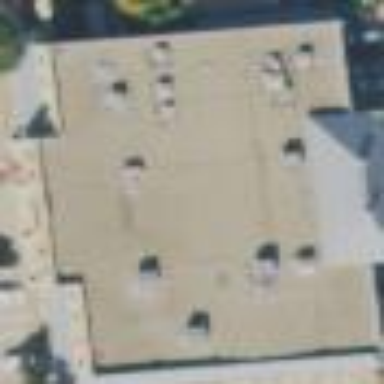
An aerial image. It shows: Retail building that houses furniture shop.